Question: I'm trying to create a page which is very similar to the Google Form creation page.

This is how I am attempting to model it using the GWT MVP framework (Places and Activities), and Editors.
(Activity and presenter)
(interface for view, with nested Presenter interface)
(implements CreateFormView and Editor< FormProxy >
CreateFormViewImpl has the following sub-editors:
- - -
implements IsEditor< ListEditor< QuestionProxy, QuestionEditor>>
implements Editor < QuestionProxy>
QuestionEditor has the following sub-editors:
- - - -
An editor for each question type:
---
## Specific Questions:
1. What is the correct way to add / remove questions from the form. (see follow up question)
2. How should I go about creating the Editor for each question type? I attempted to listen to the questionType value changes, I'm not sure what to do after. (answered by BobV)
3. Should each question-type-specific editor be wrapper with an optionalFieldEditor? Since only one of can be used at a time. (answered by BobV)
4. How to best manage creating/removing objects deep in the object hierarchy. Ex) Specifying answers for a question number 3 which is of type multiple choice question. (see follow up question)
5. Can OptionalFieldEditor editor be used to wrap a ListEditor? (answered by BobV)
---
## Implementation based on Answer
The Question Editor
'''
public class QuestionDataEditor extends Composite implements
CompositeEditor<QuestionDataProxy, QuestionDataProxy, Editor<QuestionDataProxy>>,
LeafValueEditor<QuestionDataProxy>, HasRequestContext<QuestionDataProxy> {
interface Binder extends UiBinder<Widget, QuestionDataEditor> {}
private CompositeEditor.EditorChain<QuestionDataProxy, Editor<QuestionDataProxy>> chain;
private QuestionBaseDataEditor subEditor = null;
private QuestionDataProxy currentValue = null;
@UiField
SimplePanel container;
@UiField(provided = true)
@Path("dataType")
ValueListBox<QuestionType> dataType = new ValueListBox<QuestionType>(new Renderer<QuestionType>() {
@Override
public String render(final QuestionType object) {
return object == null ? "" : object.toString();
}
@Override
public void render(final QuestionType object, final Appendable appendable) throws IOException {
if (object != null) {
appendable.append(object.toString());
}
}
});
private RequestContext ctx;
public QuestionDataEditor() {
initWidget(GWT.<Binder> create(Binder.class).createAndBindUi(this));
dataType.setValue(QuestionType.BooleanQuestionType, true);
dataType.setAcceptableValues(Arrays.asList(QuestionType.values()));
/*
* The type drop-down UI element is an implementation detail of the
* CompositeEditor. When a question type is selected, the editor will
* call EditorChain.attach() with an instance of a QuestionData subtype
* and the type-specific sub-Editor.
*/
dataType.addValueChangeHandler(new ValueChangeHandler<QuestionType>() {
@Override
public void onValueChange(final ValueChangeEvent<QuestionType> event) {
QuestionDataProxy value;
switch (event.getValue()) {
case MultiChoiceQuestionData:
value = ctx.create(QuestionMultiChoiceDataProxy.class);
setValue(value);
break;
case BooleanQuestionData:
default:
final QuestionNumberDataProxy value2 = ctx.create(BooleanQuestionDataProxy.class);
value2.setPrompt("this value doesn't show up");
setValue(value2);
break;
}
}
});
}
/*
* The only thing that calls createEditorForTraversal() is the PathCollector
* which is used by RequestFactoryEditorDriver.getPaths().
*
* My recommendation is to always return a trivial instance of your question
* type editor and know that you may have to amend the value returned by
* getPaths()
*/
@Override
public Editor<QuestionDataProxy> createEditorForTraversal() {
return new QuestionNumberDataEditor();
}
@Override
public void flush() {
//XXX this doesn't work, no data is returned
currentValue = chain.getValue(subEditor);
}
/**
* Returns an empty string because there is only ever one sub-editor used.
*/
@Override
public String getPathElement(final Editor<QuestionDataProxy> subEditor) {
return "";
}
@Override
public QuestionDataProxy getValue() {
return currentValue;
}
@Override
public void onPropertyChange(final String... paths) {
}
@Override
public void setDelegate(final EditorDelegate<QuestionDataProxy> delegate) {
}
@Override
public void setEditorChain(final EditorChain<QuestionDataProxy, Editor<QuestionDataProxy>> chain) {
this.chain = chain;
}
@Override
public void setRequestContext(final RequestContext ctx) {
this.ctx = ctx;
}
/*
* The implementation of CompositeEditor.setValue() just creates the
* type-specific sub-Editor and calls EditorChain.attach().
*/
@Override
public void setValue(final QuestionDataProxy value) {
// if (currentValue != null && value == null) {
chain.detach(subEditor);
// }
QuestionType type = null;
if (value instanceof QuestionMultiChoiceDataProxy) {
if (((QuestionMultiChoiceDataProxy) value).getCustomList() == null) {
((QuestionMultiChoiceDataProxy) value).setCustomList(new ArrayList<CustomListItemProxy>());
}
type = QuestionType.CustomList;
subEditor = new QuestionMultipleChoiceDataEditor();
} else {
type = QuestionType.BooleanQuestionType;
subEditor = new BooleanQuestionDataEditor();
}
subEditor.setRequestContext(ctx);
currentValue = value;
container.clear();
if (value != null) {
dataType.setValue(type, false);
container.add(subEditor);
chain.attach(value, subEditor);
}
}
}
'''
Question Base Data Editor
'''
public interface QuestionBaseDataEditor extends HasRequestContext<QuestionDataProxy>, IsWidget {
}
'''
Example Subtype
'''
public class BooleanQuestionDataEditor extends Composite implements QuestionBaseDataEditor {
interface Binder extends UiBinder<Widget, BooleanQuestionDataEditor> {}
@Path("prompt")
@UiField
TextBox prompt = new TextBox();
public QuestionNumberDataEditor() {
initWidget(GWT.<Binder> create(Binder.class).createAndBindUi(this));
}
@Override
public void setRequestContext(final RequestContext ctx) {
}
}
'''
The only issue left is that QuestionData subtype specific data isn't being displayed, or flushed. I think it has to do with the Editor setup I'm using.
For example, The value for prompt in the 'BooleanQuestionDataEditor' is neither set nor flushed, and is null in the rpc payload.
My guess is: Since the QuestionDataEditor implements LeafValueEditor, the driver will not visit the subeditor, even though it has been attached.
to anyone who can help!!!
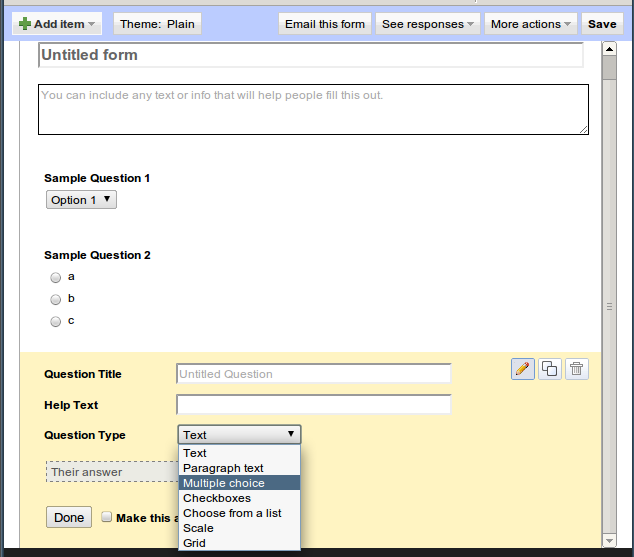
Answer: Fundamentally, you want a 'CompositeEditor' to handle cases where objects are dynamically added or removed from the Editor hierarchy. The 'ListEditor' and 'OptionalFieldEditor' adaptors implement 'CompositeEditor'.
If the information required for the different types of questions is fundamentally orthogonal, then multiple 'OptionalFieldEditor' could be used with different fields, one for each question type. This will work when you have only a few question types, but won't really scale well in the future.
A different approach, that will scale better would be to use a custom implementation of a 'CompositeEditor + LeafValueEditor' that handles a polymorphic 'QuestionData' type hierarchy. The type drop-down UI element would become an implementation detail of the 'CompositeEditor'. When a question type is selected, the editor will call 'EditorChain.attach()' with an instance of a 'QuestionData' subtype and the type-specific sub-Editor. The newly-created 'QuestionData' instance should be retained to implement 'LeafValueEditor.getValue()'. The implementation of 'CompositeEditor.setValue()' just creates the type-specific sub-Editor and calls 'EditorChain.attach()'.
FWIW, 'OptionalFieldEditor' can be used with 'ListEditor' or any other editor type.